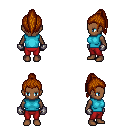
a pixel art fantasy rpg character, female body template, human, dark skin, teal sleeveless shirt, red pants, brunette long topknot hairstyle, metal gloves, four views (front, back, left, right), 2x2 character sprite sheet, small pixel art, hard edges, no anti-aliasing